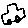
Label: car